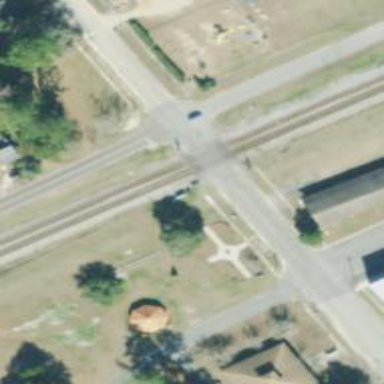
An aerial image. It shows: Level crossing with lights at railway intersection.